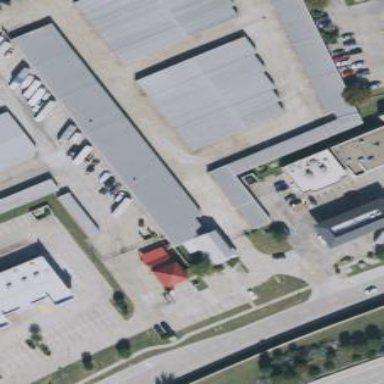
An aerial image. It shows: Warehouse building.